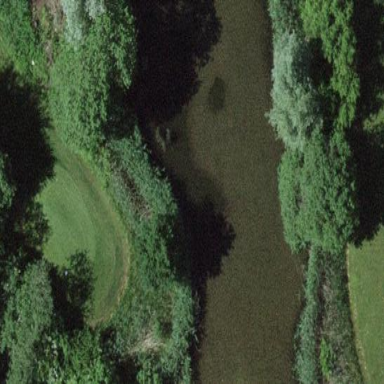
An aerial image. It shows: Area of rough grass used for golf.